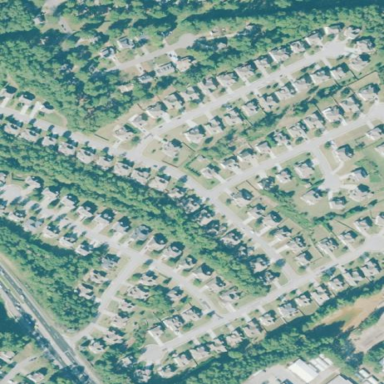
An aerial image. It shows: Residential area within neighborhood.